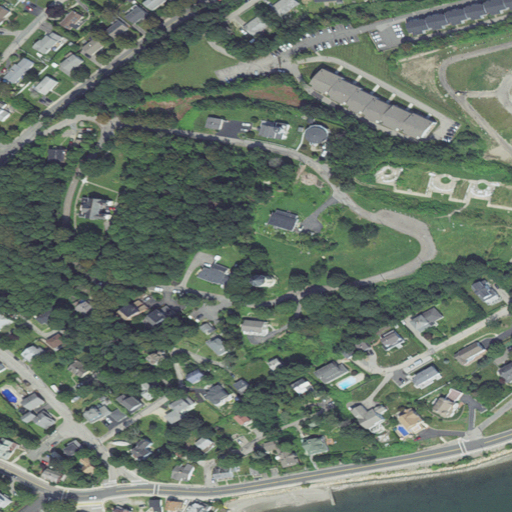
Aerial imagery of mountain in Massachusetts named Telegraph Hill containing medium intensity development, low intensity development, high intensity development, open development, and open water